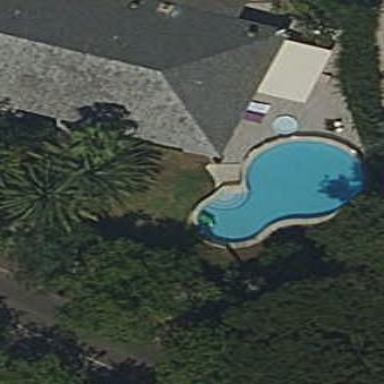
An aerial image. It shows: Swimming pool located in leisure land.